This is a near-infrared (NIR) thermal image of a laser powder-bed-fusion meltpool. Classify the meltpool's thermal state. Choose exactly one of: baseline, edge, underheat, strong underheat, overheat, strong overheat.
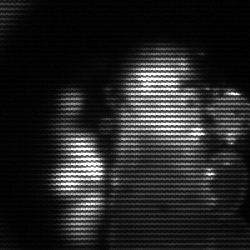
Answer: strong underheat